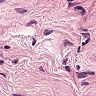
Metastatic tissue present: no